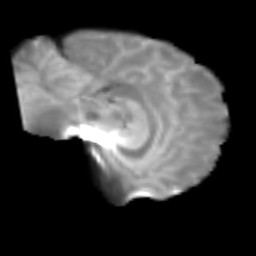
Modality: T2w
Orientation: sagittal
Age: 22
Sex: female
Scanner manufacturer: siemens
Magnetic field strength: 3 T
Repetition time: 2.3 s
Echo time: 0.085 s